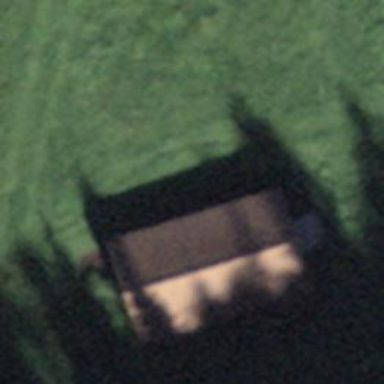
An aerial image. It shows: Farm auxiliary building.